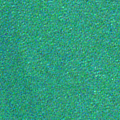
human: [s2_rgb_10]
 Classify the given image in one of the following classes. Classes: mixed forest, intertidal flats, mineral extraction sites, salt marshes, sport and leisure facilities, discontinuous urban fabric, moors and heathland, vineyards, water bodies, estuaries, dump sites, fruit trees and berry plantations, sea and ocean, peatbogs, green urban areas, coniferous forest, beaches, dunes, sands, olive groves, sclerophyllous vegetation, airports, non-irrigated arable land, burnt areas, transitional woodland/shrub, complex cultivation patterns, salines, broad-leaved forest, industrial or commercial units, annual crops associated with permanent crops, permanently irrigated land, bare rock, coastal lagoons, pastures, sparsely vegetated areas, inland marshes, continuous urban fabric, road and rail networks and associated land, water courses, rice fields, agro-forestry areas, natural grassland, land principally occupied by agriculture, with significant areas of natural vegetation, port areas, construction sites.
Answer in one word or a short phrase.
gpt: sea and ocean